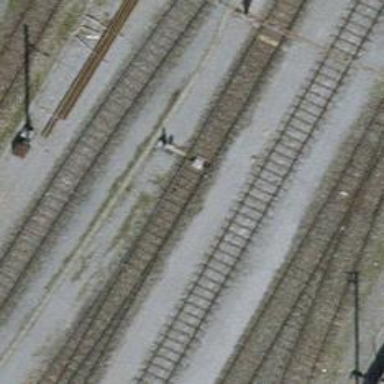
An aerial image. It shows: Railway yard with one track. The railway is electrified with contact line.